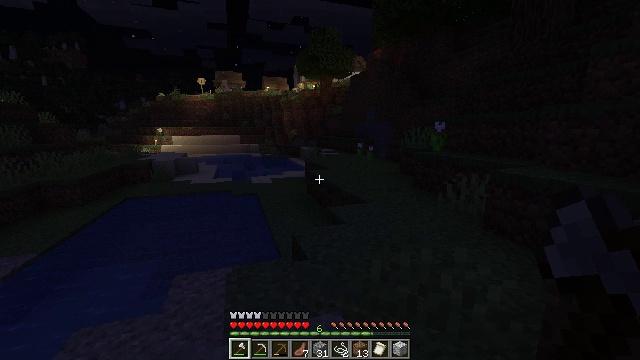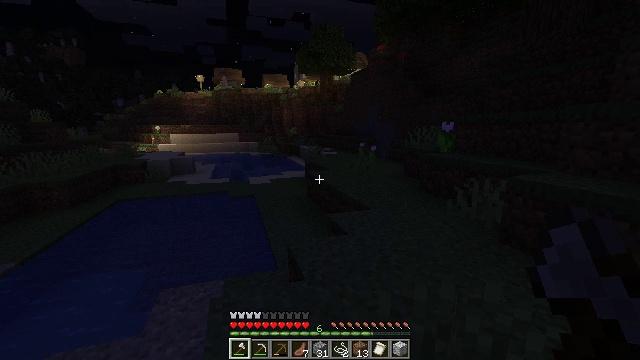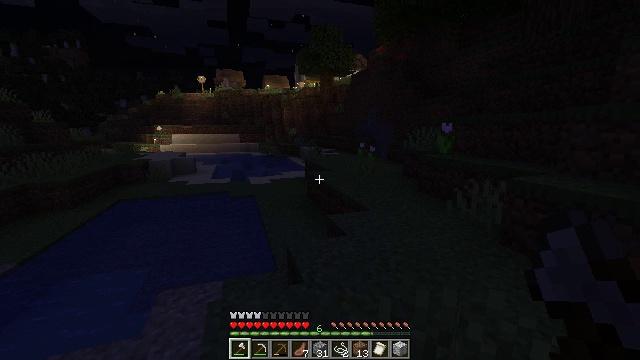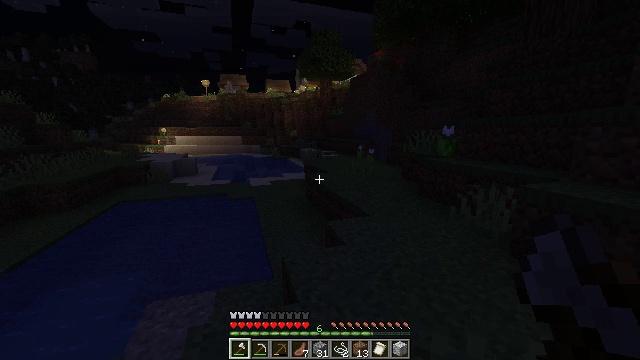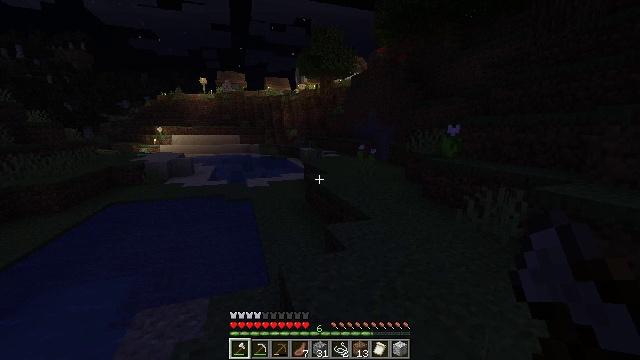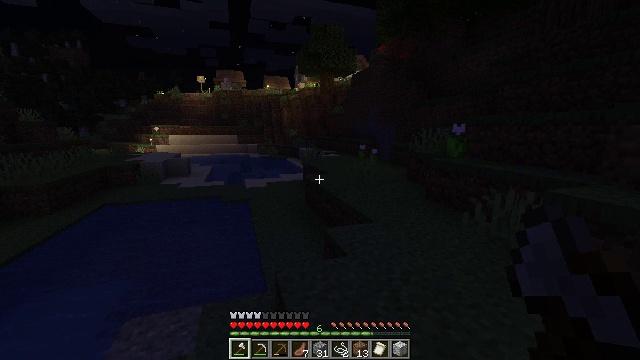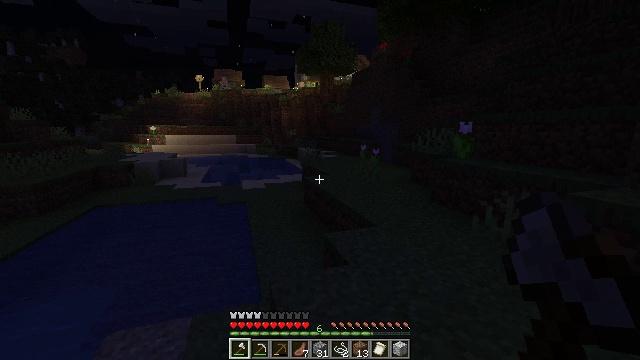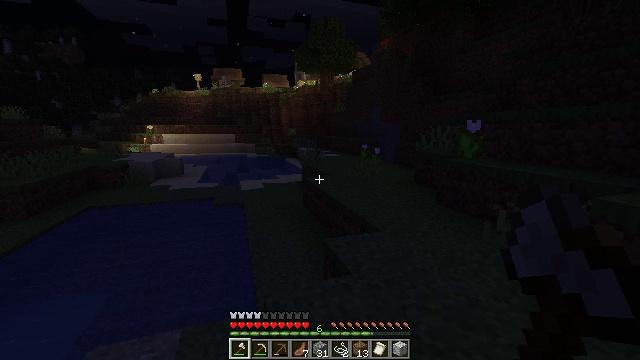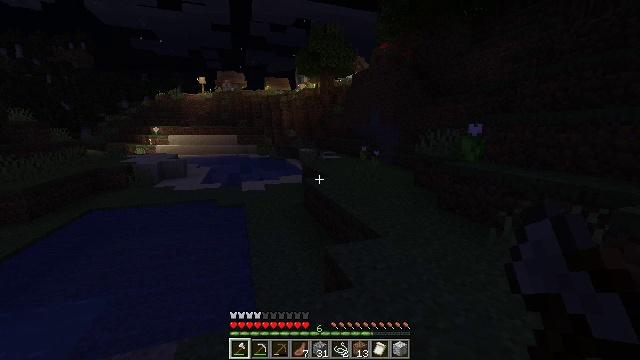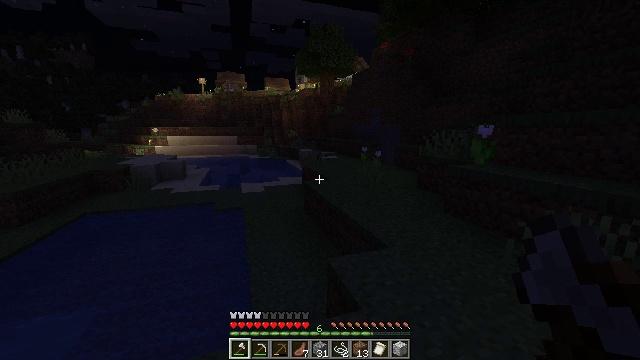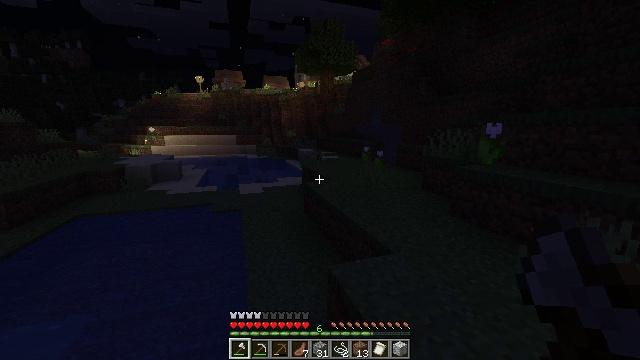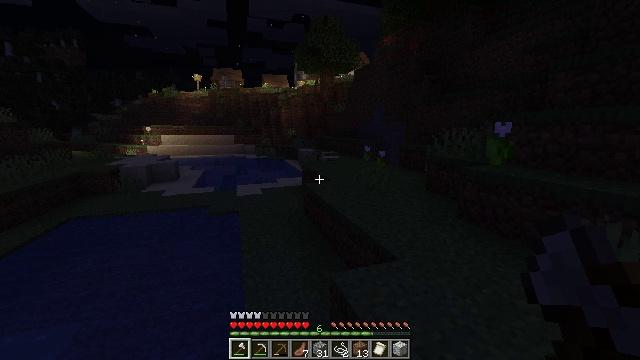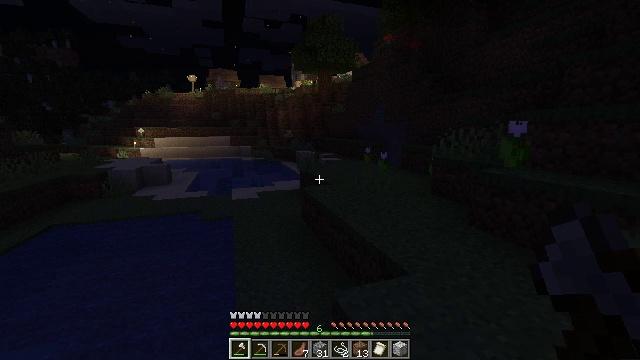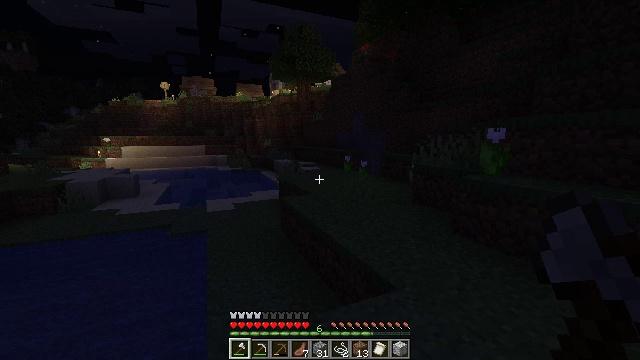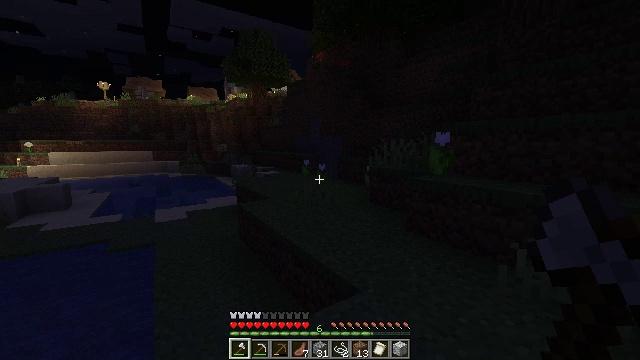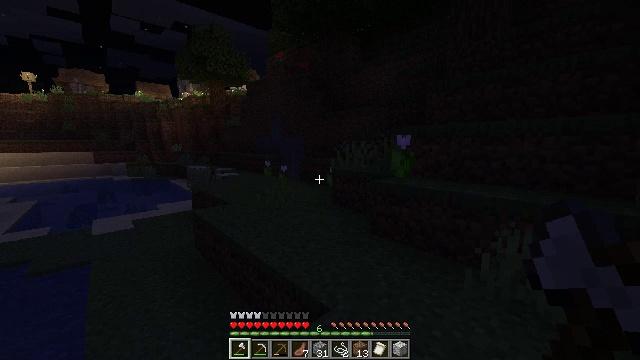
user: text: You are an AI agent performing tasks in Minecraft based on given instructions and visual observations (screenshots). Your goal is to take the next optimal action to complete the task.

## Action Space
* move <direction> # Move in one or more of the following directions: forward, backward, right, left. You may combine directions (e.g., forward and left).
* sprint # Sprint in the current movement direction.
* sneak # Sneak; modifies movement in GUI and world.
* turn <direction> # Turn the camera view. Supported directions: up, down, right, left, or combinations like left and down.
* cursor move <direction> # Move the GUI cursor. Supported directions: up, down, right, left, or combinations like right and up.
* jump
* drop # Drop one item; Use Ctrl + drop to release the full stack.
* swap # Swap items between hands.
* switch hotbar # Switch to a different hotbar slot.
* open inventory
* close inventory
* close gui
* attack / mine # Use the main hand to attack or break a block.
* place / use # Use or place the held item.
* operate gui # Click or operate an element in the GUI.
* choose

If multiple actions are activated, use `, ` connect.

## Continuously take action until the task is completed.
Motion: motion action
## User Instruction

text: Harvest the purple wall banner by hitting it.
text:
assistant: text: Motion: move forward
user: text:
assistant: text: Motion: move forward
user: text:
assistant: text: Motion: move forward
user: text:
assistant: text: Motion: move forward
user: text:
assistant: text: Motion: move forward
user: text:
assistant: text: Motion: move forward
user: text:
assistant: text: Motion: move forward
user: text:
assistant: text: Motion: move forward
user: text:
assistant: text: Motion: move forward
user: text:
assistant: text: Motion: move forward
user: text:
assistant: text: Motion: move forward
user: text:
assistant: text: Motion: move forward
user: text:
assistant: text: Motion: move forward, turn right and up
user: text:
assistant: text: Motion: move forward, turn right
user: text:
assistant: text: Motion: move forward, turn right
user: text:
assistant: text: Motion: move forward, turn right
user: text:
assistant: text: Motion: move forward
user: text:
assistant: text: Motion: move forward
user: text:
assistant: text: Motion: move forward
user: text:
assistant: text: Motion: move forward
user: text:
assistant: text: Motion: move forward
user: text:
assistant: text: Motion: move forward, turn left
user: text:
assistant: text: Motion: move forward, turn left
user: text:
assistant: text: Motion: move forward, turn left
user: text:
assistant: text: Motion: move forward, turn left
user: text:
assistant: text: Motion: move forward, turn up
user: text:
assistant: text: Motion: move forward
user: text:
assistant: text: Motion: move forward
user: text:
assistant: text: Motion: move forward
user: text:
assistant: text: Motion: move forward